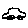
Label: car